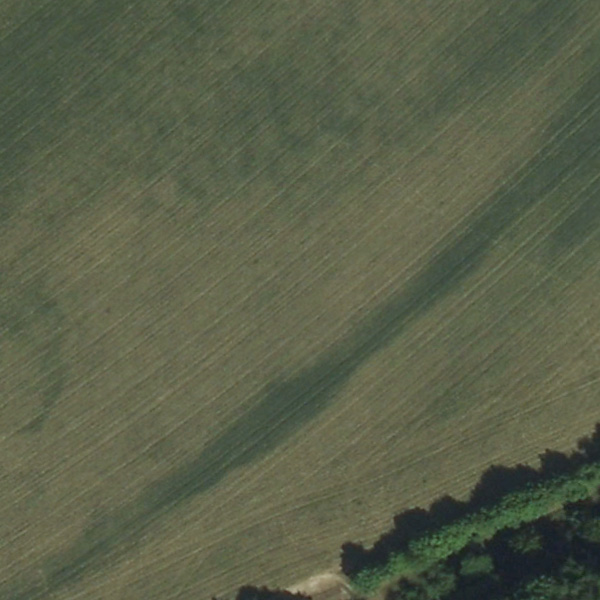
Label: Meadow